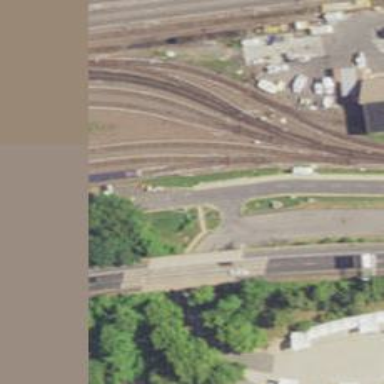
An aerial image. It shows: Yard area with electrified rail tracks.